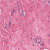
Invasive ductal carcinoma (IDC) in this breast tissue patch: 0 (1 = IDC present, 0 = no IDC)